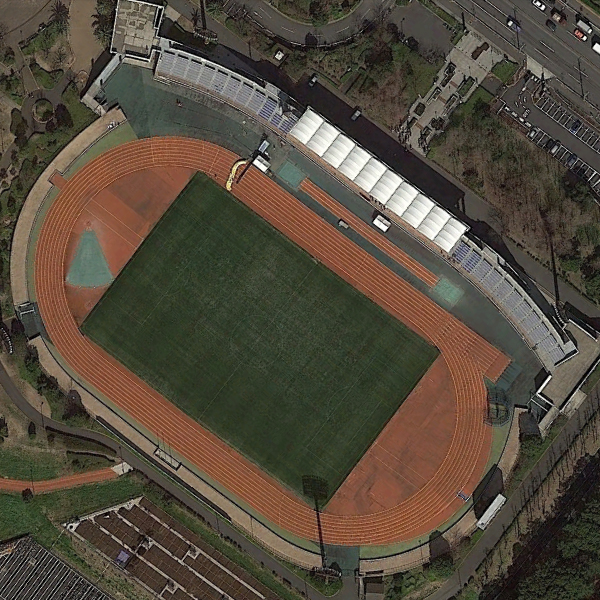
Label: Stadium